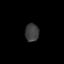
Tissue: prostate
Cell type: T cells
Senescence score: 0.2713
Nuclear area (px): 238
Mean DAPI intensity: 61.903